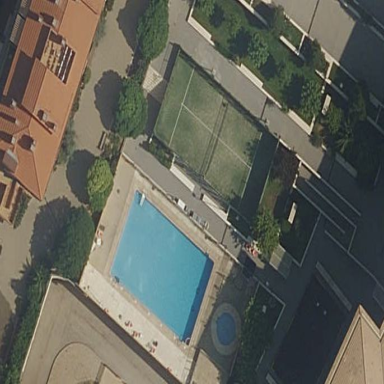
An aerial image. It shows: Swimming pool located in leisure land.